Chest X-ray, PA view. Patient: 59 years old, sex F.
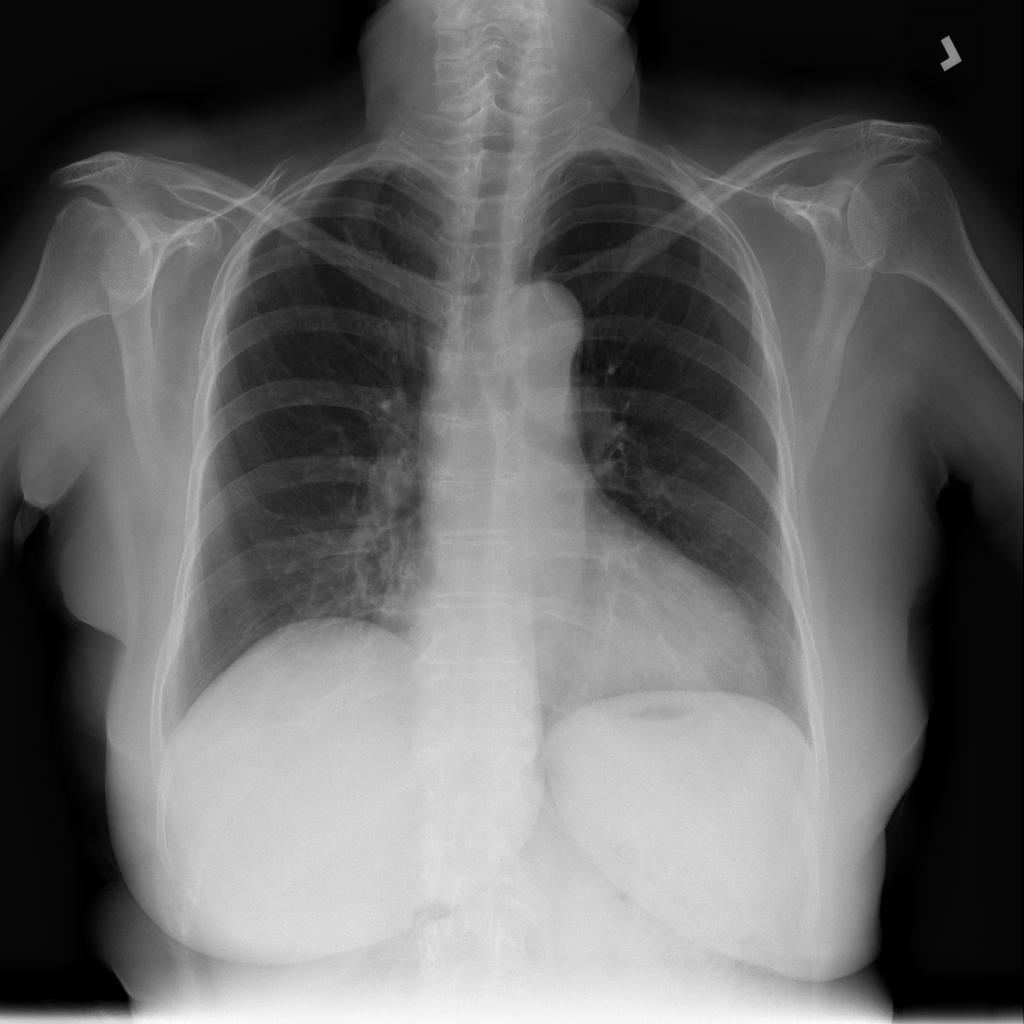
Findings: No Finding